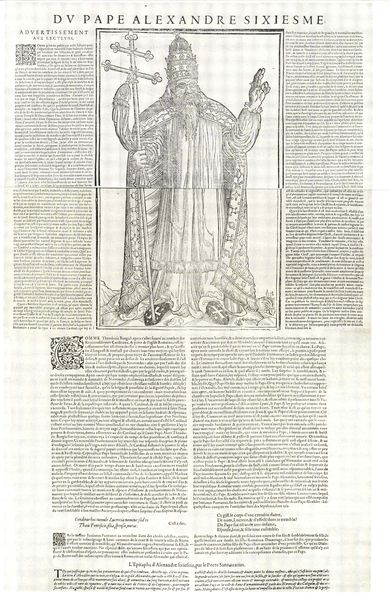
Titel: Dv Pape Alexandre Sixiesme
Institution: (Seriendruck)
Schlagwörter: hand, mann, umhang, finger, geste, grau, kleid, schwarz, weiss, zeichnung, bart, hemd, stehen, bild, porträt, kirche, gewand, mantel, krone, schrift, papier, schuhe, stab, graphik, bischof, papst, zeigefinger, buch, kreuz, druck, schwarz-weiss, radierung, seite, text, buchstabe, buchstaben, kardinal, rom, buchdruck, buchseite, karte, schreiben, mittelalter, segen, segnung, heiliger, tiara, sechs, cape, typografie, zepter, gruss, latein, schwarz-weis, gegenreformation, reformation, biebel, kreuzstab, artikel, alexander, inkunabel, krez, orthodox, bischoff, buchkunst, umhäng, bischofstab, ttext, strab, alexander vi., dv pape alexandre sixiesme, vi., gete, pape, minusekl, der sechste, 6., alexandr 16